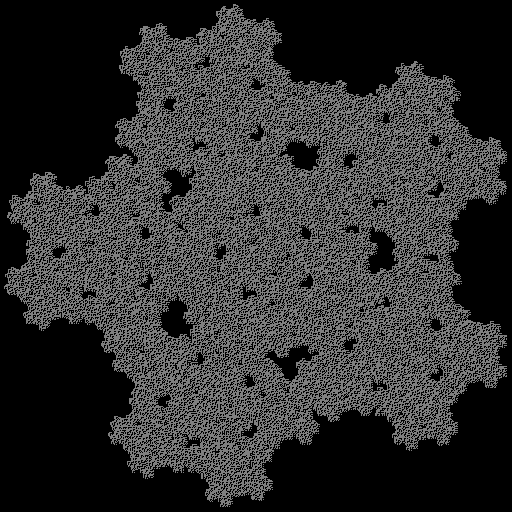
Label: mcWorter_pedigree